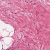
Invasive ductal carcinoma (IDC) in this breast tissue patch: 0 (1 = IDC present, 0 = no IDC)